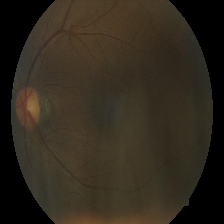
Diabetic retinopathy grade: Moderate